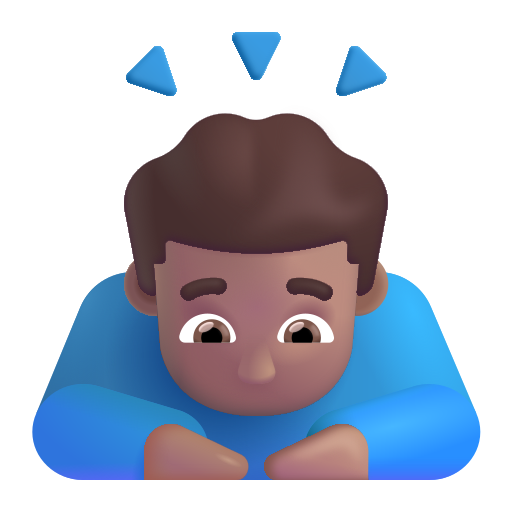
man bowing color